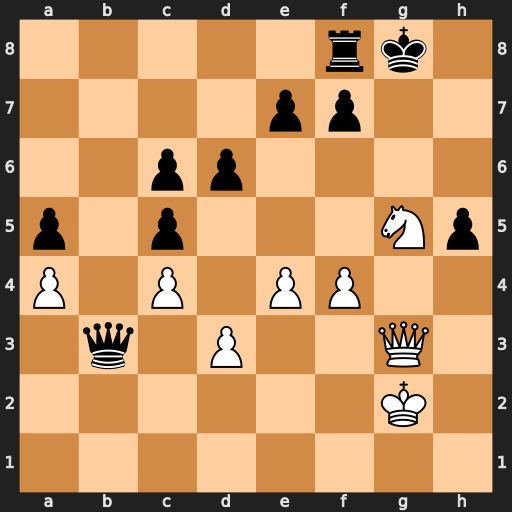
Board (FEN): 5rk1/4pp2/2pp4/p1p3Np/P1P1PP2/1q1P2Q1/6K1/8
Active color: w
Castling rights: -
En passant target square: -
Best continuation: Ne6+ Kh8 Qg7#